Question: I have a surfboard obj file and I want to apply a texture on the top and bottom faces but it the texture splits in the middle when I want it applied across the face. Also the material gets applied on the inside of the mesh. Is the problem to do with the model or did I miss something in the code?
'''
var loader = new THREE.OBJLoader();
var texture = new THREE.Texture();
var ImageLoader = new THREE.ImageLoader();
ImageLoader.load("models/white.jpg", function (image) {
texture.image = image;
texture.needsUpdate = true;
});
var custom = new THREE.Texture();
var customLoader = new THREE.ImageLoader();
customLoader.load("models/UV_Grid_Sm.jpg", function(image) {
custom.image = image;
custom.mapping = THREE.UVMapping;
custom.needsUpdate = true;
});
loader.load("models/Hidden 5'4-19'5-2 (Holes_Patched).obj", function(object){
object.traverse(function(child) {
if (child instanceof THREE.Mesh) {
if(child.name === 'Bottom') {
child.material = new THREE.MeshStandardMaterial({ map: custom});
}
else if(child.name === 'Top') {
child.material = new THREE.MeshStandardMaterial({ map: custom});
}
else {
child.material = new THREE.MeshStandardMaterial({ map: texture});
}
}
});
'''
<URL> The object has two group named "Top" but I can change that later.

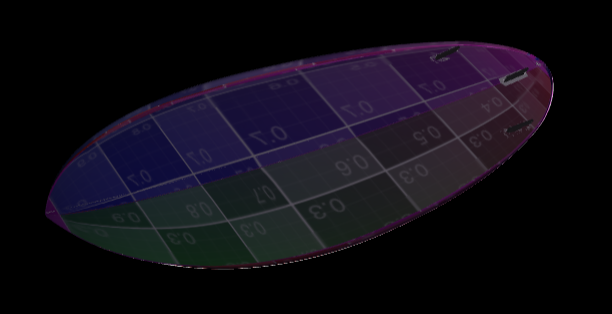
Answer: You need to add/set a UV coordinates on the model. This needs to be done in 3d software (3DS Max for example).
Also, you should really clean up / optimise your model by removing edges and vertices which are not needed (134 thousand verts ??)
<URL>